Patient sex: M
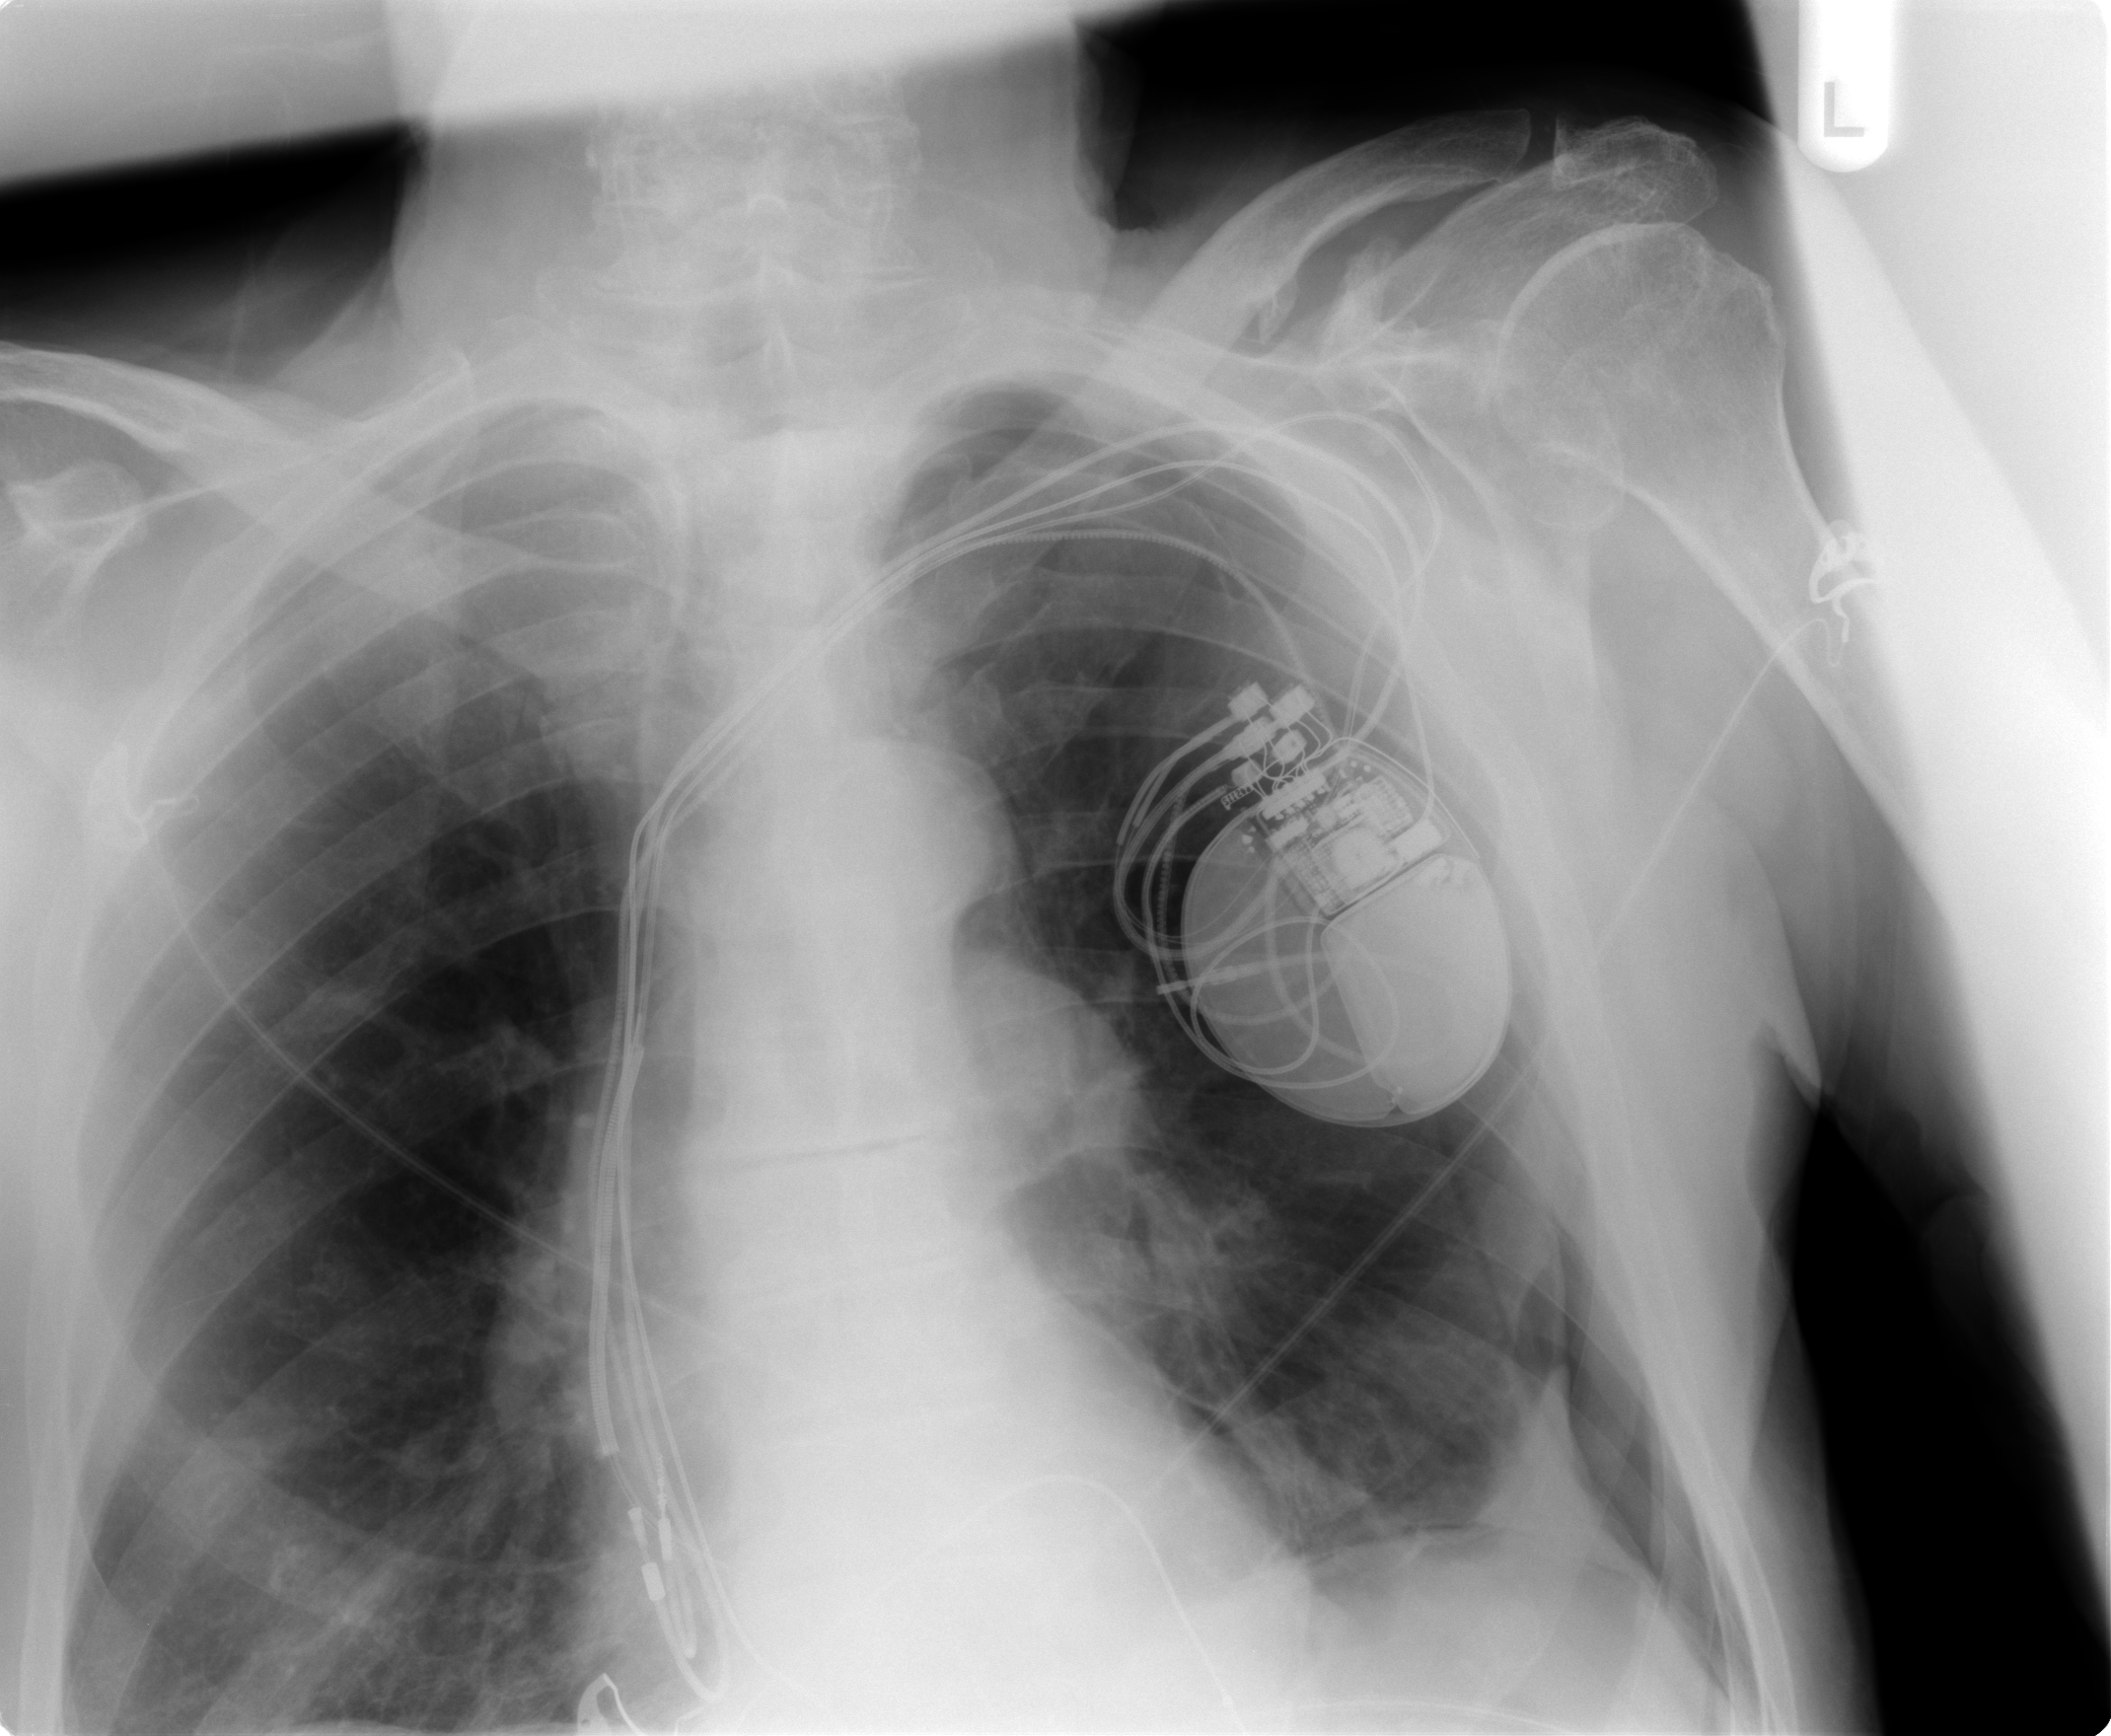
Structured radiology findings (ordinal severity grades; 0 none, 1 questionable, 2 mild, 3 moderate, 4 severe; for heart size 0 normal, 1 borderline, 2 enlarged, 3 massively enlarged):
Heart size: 0
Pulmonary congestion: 0
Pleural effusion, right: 0
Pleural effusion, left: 2
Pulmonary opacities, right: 0
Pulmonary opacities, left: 0
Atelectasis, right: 2
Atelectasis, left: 2